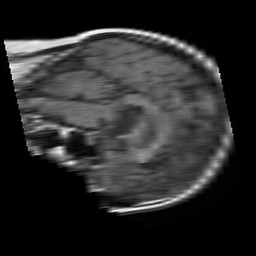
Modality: T1w
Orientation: sagittal
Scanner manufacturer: philips
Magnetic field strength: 1.5 T
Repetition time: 0.7323 s
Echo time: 0.015 s